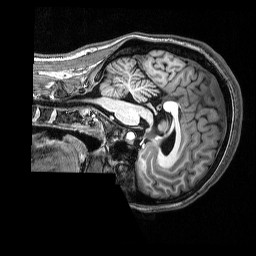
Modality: T1w
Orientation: sagittal
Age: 25
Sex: female
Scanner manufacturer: siemens
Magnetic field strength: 3 T
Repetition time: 2.53 s
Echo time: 0.00339 s